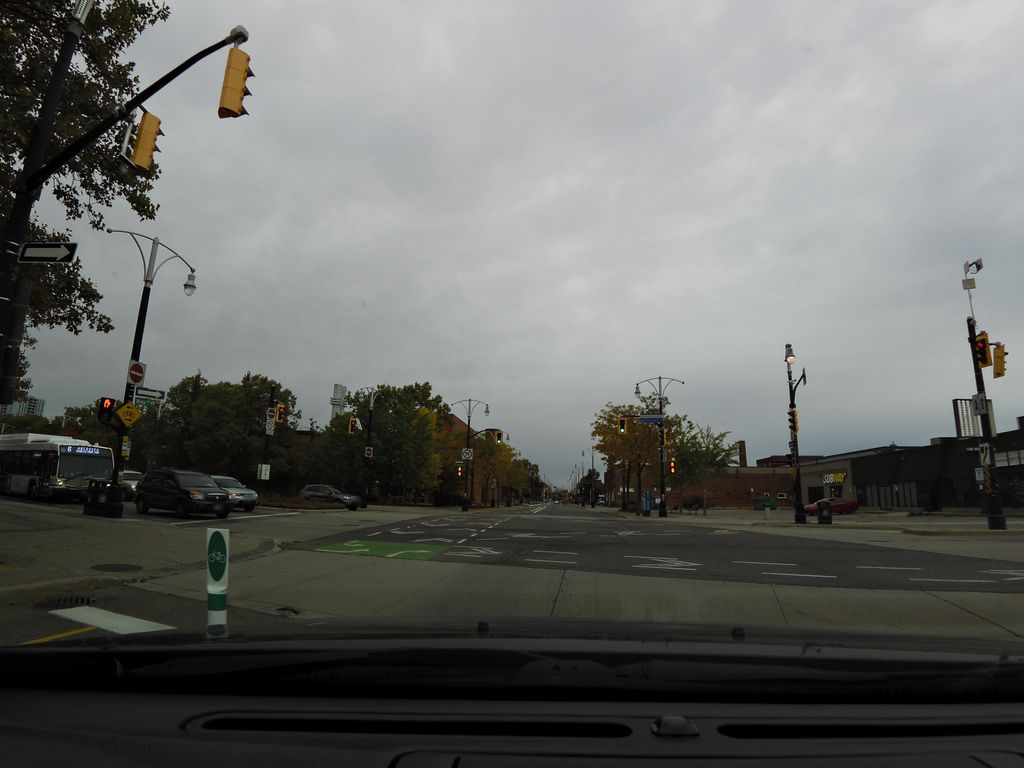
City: hamilton